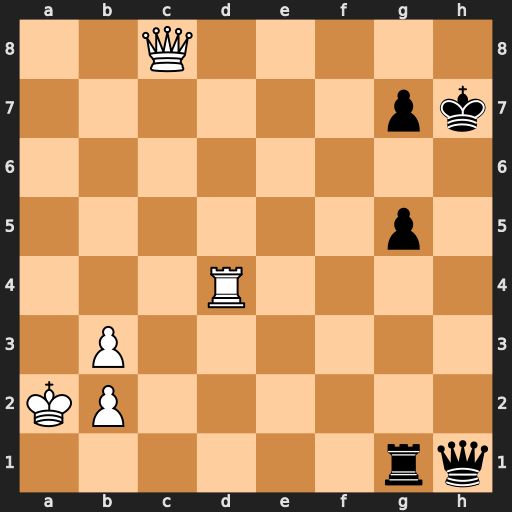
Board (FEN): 2Q5/6pk/8/6p1/3R4/1P6/KP6/6rq
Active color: w
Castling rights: -
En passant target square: -
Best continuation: Qf5+ Kh6 Rd6+